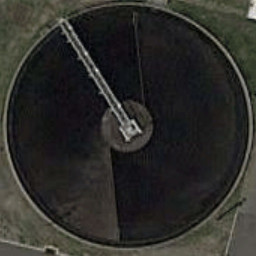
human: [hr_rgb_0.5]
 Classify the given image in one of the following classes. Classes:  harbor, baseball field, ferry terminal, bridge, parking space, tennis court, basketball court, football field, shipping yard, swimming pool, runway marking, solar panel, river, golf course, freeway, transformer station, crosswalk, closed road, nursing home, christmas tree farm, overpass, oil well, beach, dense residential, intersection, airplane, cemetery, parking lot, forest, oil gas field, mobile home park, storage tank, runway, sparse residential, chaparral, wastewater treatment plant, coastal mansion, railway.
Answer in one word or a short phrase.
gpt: wastewater treatment plant